Aerial crown-view tile of a tropical tree (Barro Colorado Island, Panama), acquired 20250512:
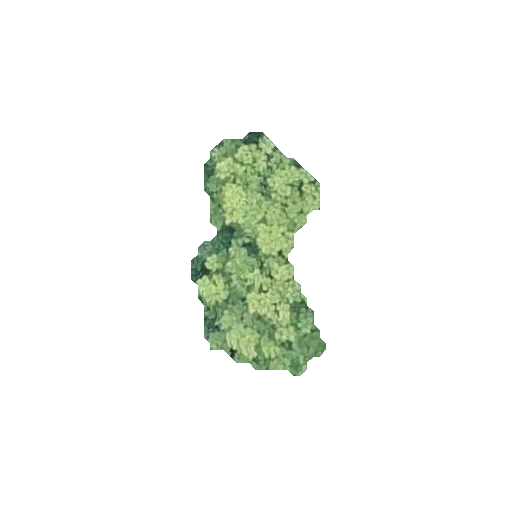
Species: Tachigali panamensis
GBIF accepted scientific name: Tachigali panamensis
Crown area: 32.493 m²